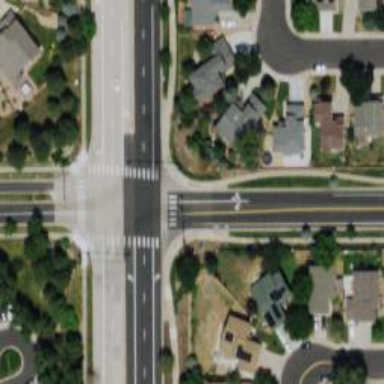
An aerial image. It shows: Marked road crossing.